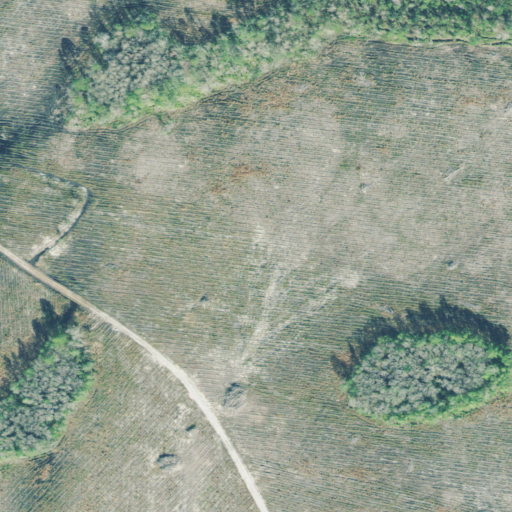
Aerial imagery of island in Georgia named Pine Island containing herbaceous wetlands, grassland, woody wetlands, open development, and evergreen forest